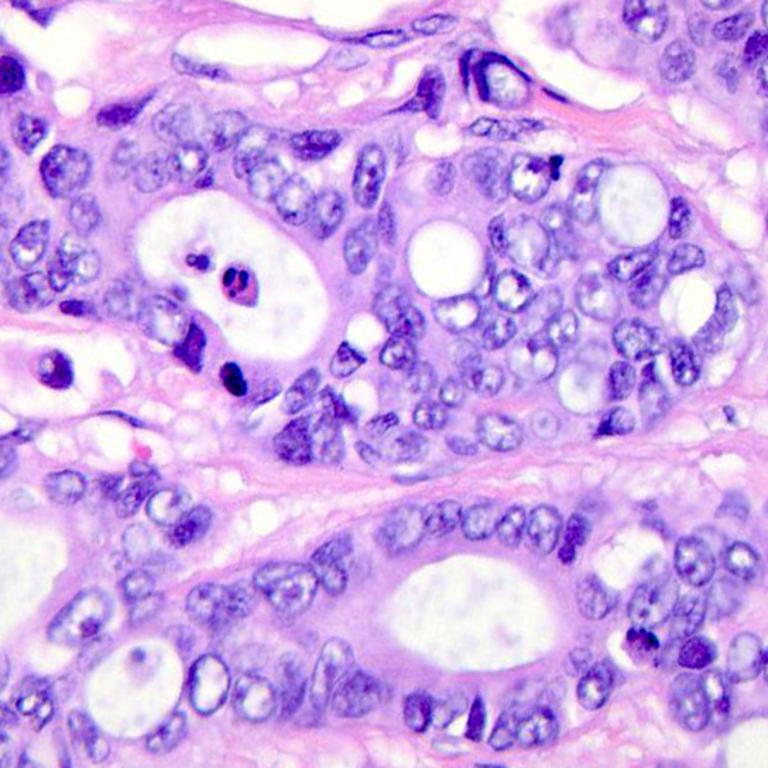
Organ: colon
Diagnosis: adenocarcinomas